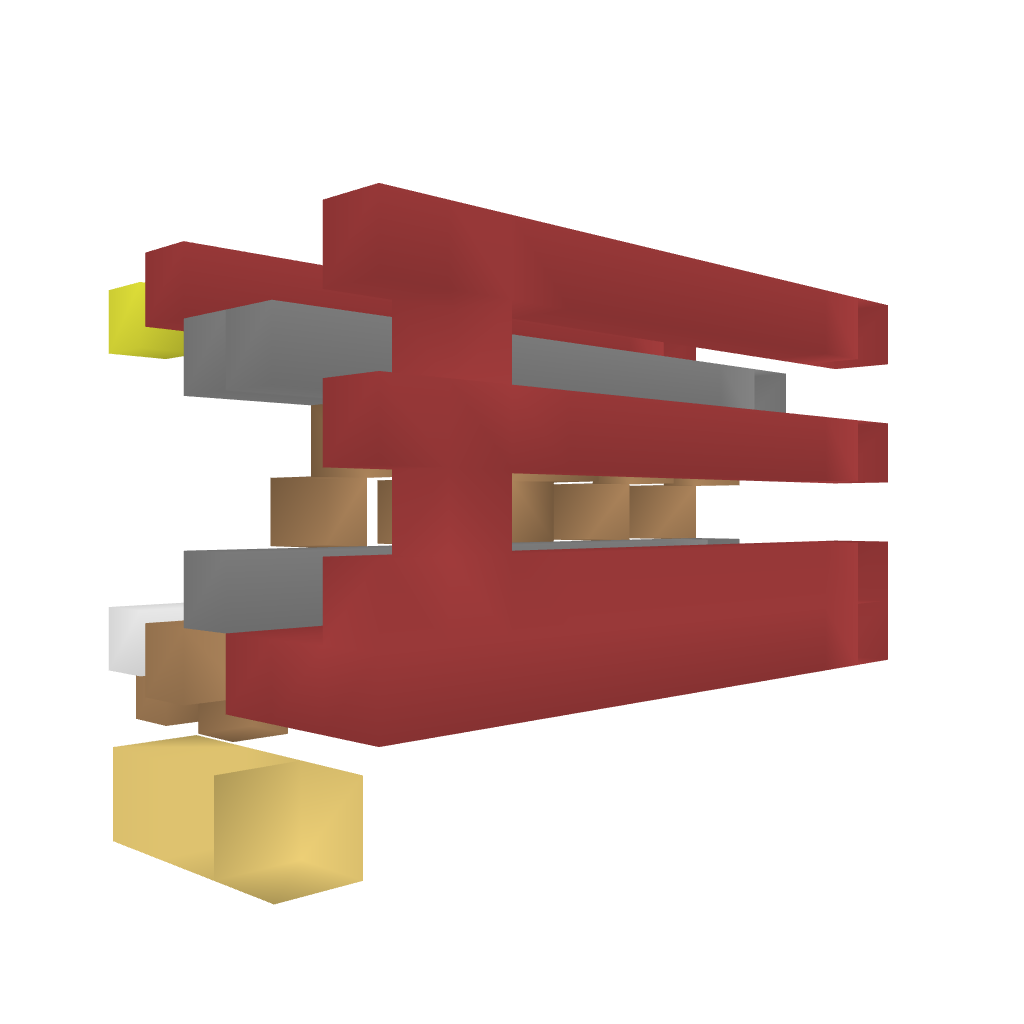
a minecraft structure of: Semi Automatic Furnace bad low quality